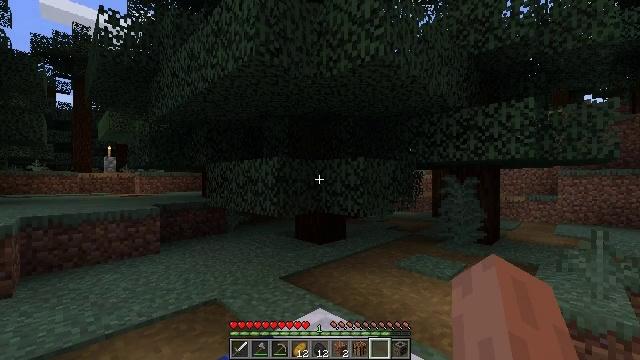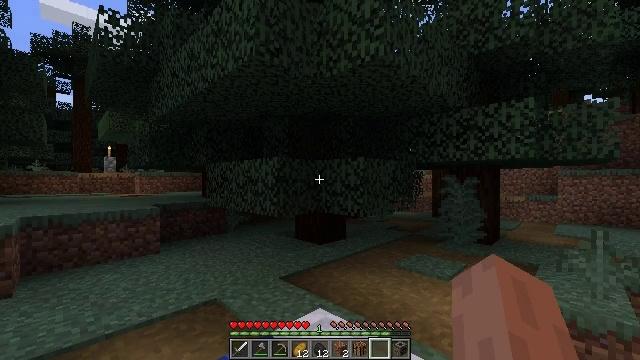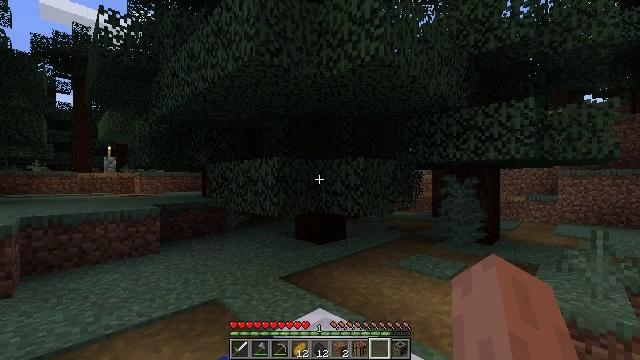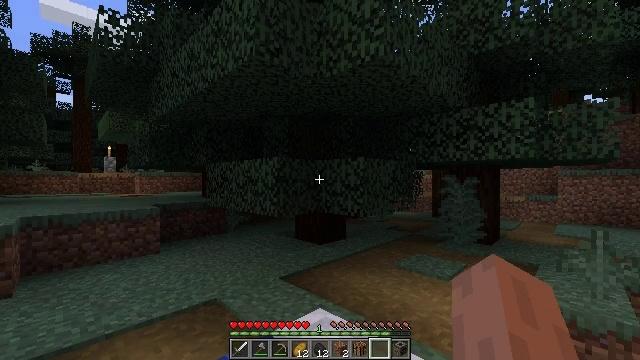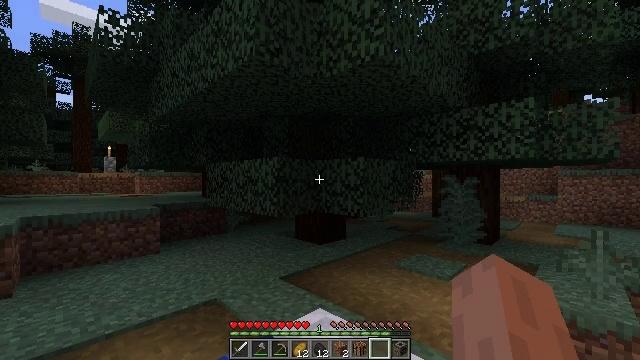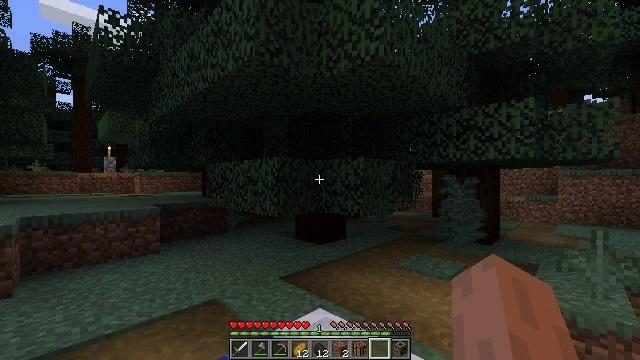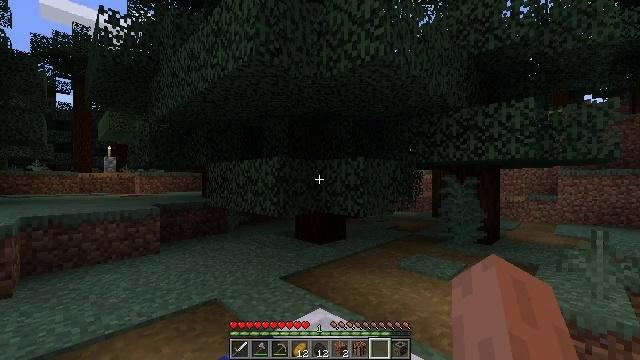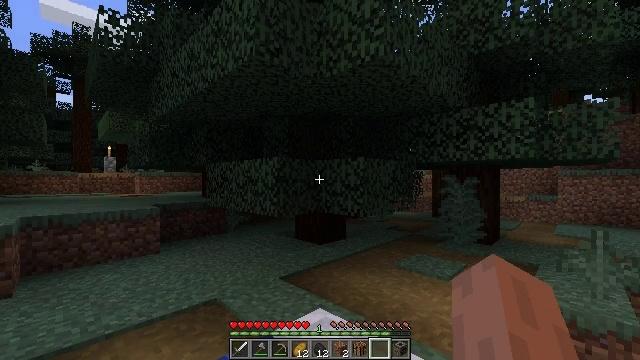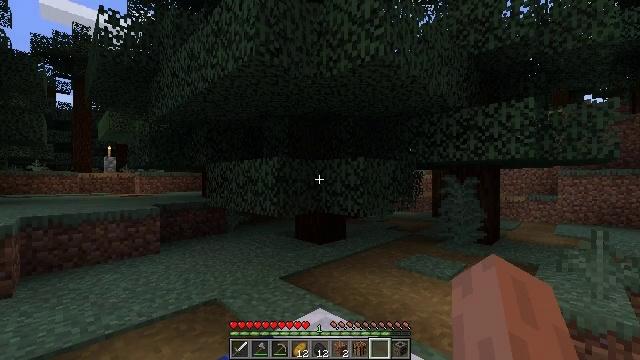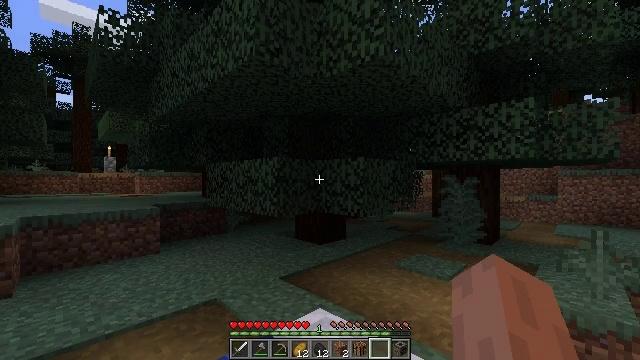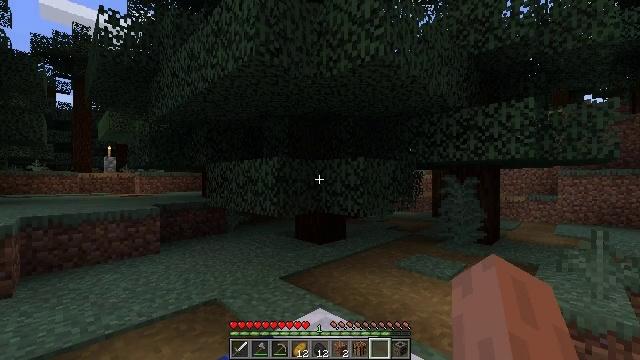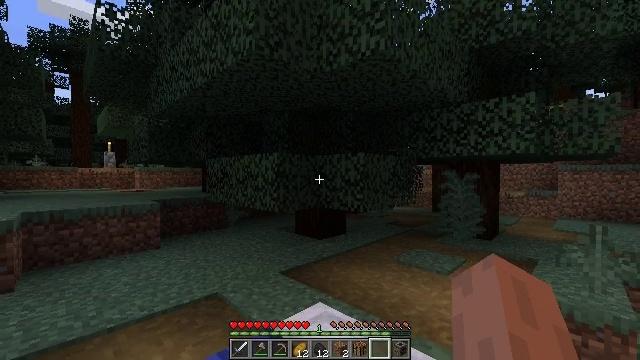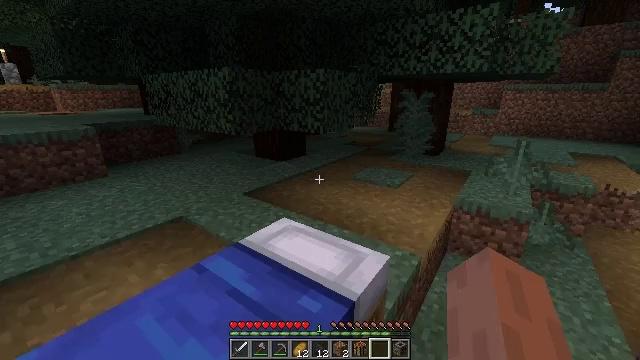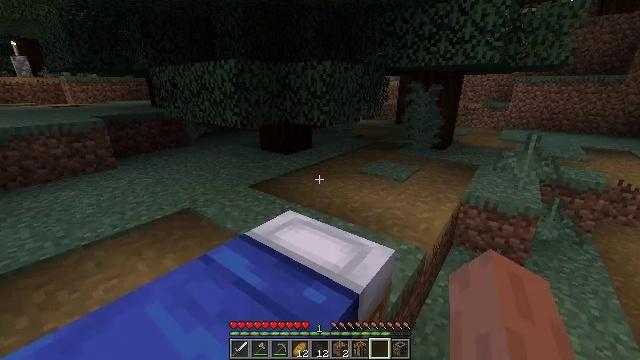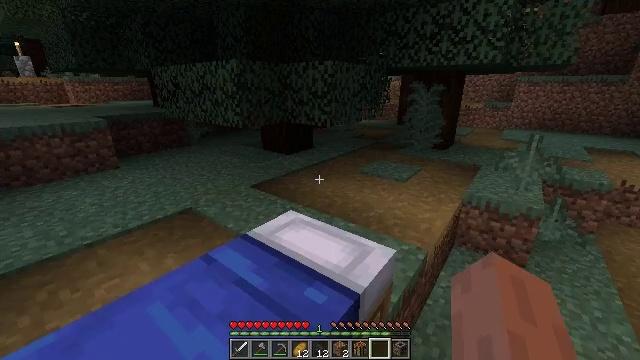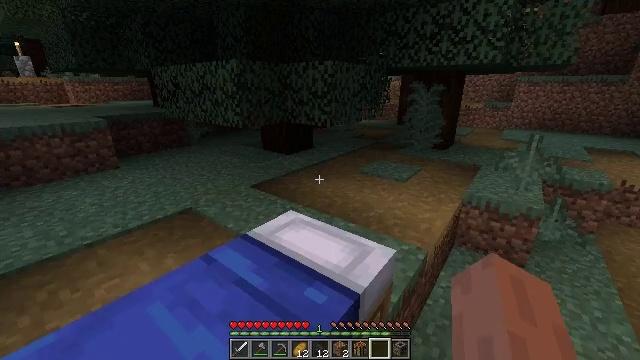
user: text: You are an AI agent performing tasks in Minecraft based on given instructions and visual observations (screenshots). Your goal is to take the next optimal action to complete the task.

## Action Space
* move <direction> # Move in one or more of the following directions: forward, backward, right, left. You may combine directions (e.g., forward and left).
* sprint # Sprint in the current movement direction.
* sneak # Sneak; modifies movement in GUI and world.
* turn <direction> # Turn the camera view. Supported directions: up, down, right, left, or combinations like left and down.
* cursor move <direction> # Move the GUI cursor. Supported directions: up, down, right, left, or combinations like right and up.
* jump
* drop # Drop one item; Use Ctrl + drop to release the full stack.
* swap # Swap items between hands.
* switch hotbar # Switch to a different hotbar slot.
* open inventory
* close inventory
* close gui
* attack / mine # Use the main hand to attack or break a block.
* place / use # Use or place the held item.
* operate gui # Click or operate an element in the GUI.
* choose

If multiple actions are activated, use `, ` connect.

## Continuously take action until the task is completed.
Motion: motion action
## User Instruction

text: Mine the blue bed to pick it up.
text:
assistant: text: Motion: no_op
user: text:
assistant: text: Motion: no_op
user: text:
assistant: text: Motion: no_op
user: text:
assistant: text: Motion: no_op
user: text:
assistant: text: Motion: no_op
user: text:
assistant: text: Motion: no_op
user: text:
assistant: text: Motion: no_op
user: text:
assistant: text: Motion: no_op
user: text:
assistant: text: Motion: no_op
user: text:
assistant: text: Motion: no_op
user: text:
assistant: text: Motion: turn down
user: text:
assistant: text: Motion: turn right and down
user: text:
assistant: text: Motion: turn left and down
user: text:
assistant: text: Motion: no_op
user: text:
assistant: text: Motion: no_op
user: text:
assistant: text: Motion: switch to hotbar 2
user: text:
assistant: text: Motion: switch to hotbar 2
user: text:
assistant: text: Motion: switch to hotbar 2
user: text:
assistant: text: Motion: switch to hotbar 2
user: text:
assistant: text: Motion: turn left and down
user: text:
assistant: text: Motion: turn left and down
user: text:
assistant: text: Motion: no_op
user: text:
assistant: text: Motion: attack / mine
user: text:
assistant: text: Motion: attack / mine
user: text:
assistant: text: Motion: attack / mine
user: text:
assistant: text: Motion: attack / mine
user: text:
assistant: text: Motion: attack / mine
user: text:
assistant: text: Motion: attack / mine
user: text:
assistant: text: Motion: attack / mine
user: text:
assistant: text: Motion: attack / mine